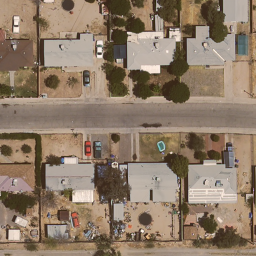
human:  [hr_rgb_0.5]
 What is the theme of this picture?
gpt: medium residential

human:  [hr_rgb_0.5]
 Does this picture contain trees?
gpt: yes

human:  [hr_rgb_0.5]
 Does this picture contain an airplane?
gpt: no